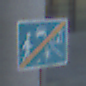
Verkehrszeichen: EndeVerkehrsberuhigterBereich
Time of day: SunriseSunset
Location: Outdoor (Urban)
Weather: PartlyCloudy
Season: NotSpecified
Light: Natural